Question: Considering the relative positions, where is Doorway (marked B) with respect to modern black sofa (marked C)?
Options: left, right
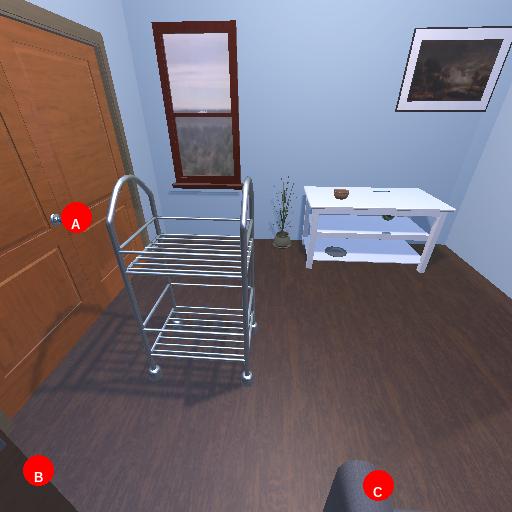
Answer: left